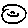
Label: smiley face